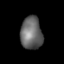
Tissue: lung
Cell type: Epithelial cells
Senescence score: 0.2223
Nuclear area (px): 698
Mean DAPI intensity: 102.206